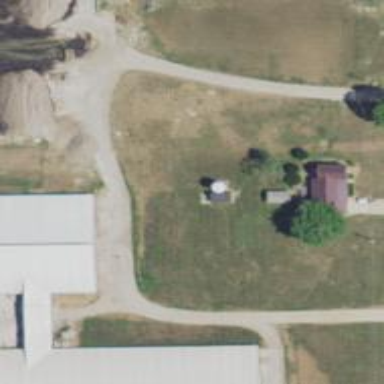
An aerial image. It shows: Silo.